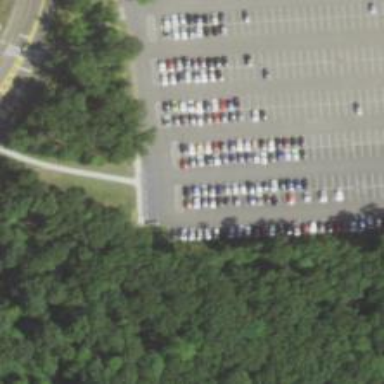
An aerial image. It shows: Parking space.